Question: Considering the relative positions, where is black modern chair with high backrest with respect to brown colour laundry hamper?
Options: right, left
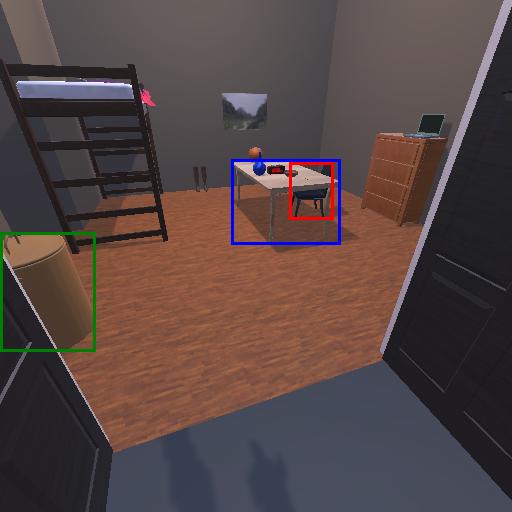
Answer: right